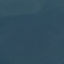
Land use / land cover: SeaLake